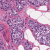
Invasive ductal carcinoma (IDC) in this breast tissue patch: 1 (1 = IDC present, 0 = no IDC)